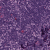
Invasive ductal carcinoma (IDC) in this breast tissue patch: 0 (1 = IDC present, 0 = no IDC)